Interaction volume radius: 5 \u00c5
Interaction volume height: 15 \u00c5
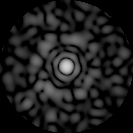
Disorder parameter: 0.8204